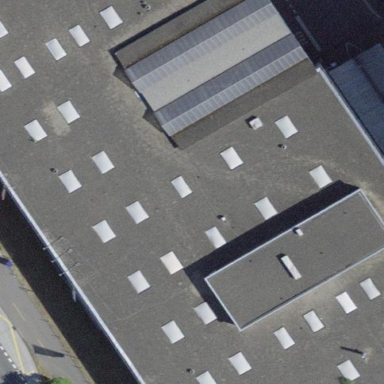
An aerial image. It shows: Commercial building housing car shop.